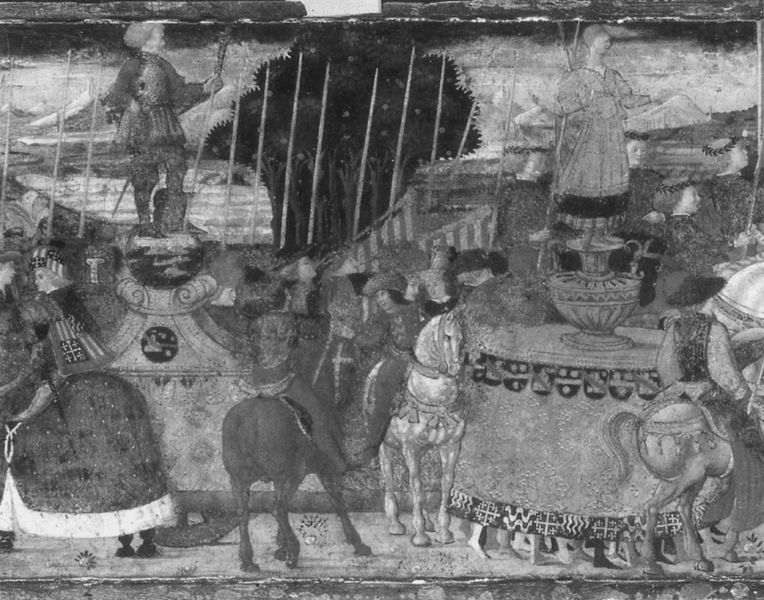
Titel: Der Einzug Alfonso d’Aragonas in Neapel
Standort: Herstellungsort: Florenz (EU - I - Toskana)
Institution: Privatbesitz
Schlagwörter: gemälde, himmel, mann, umhang, weiß, bäume, frauen, landschaft, menschen, frau, grau, hut, hüte, männer, schwarz, zeichnung, malerei, muster, tragen, renaissance, wald, brunnen, pferd, pferde, reiter, amphore, krug, statue, vase, füße, figuren, gefäß, kreuz, schwarz-weiss, stöcke, mäntel, kranz, lorbeerkranz, ritter, erdkugel, wappen, skulpturen, kreuze, stäbe, statuen, mittelalter, lanzen, prozession, umzug, kränze, speere, fresko, parade, kopfschmuck, wandbemalung, sänfte, verblasst, kranze